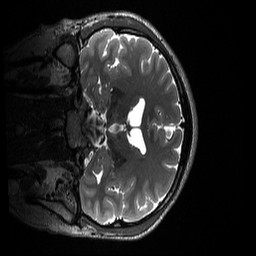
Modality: T2w
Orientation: coronal
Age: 24
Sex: male